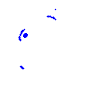
Particle: pion